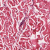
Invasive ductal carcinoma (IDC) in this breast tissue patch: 0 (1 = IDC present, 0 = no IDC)